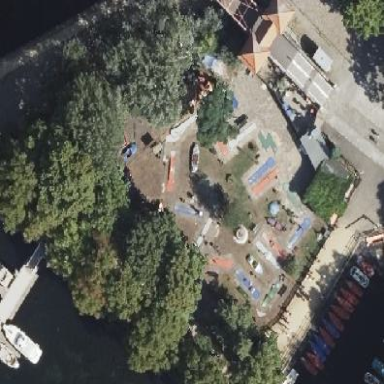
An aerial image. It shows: Miniature golf leisure land.